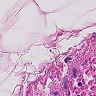
Metastatic tissue present: no